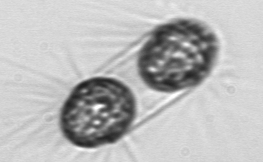
Label: Corethron_hystrix